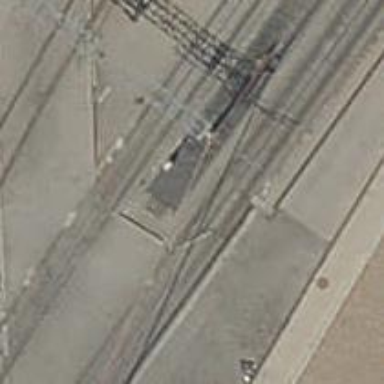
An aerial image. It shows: Rail yard with electrified contact lines for railway operations.